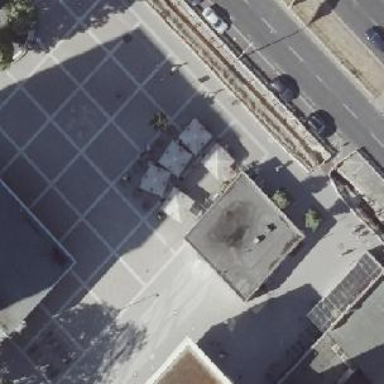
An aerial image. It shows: Commercial building housing cozy cafe.